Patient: sex F, age 62
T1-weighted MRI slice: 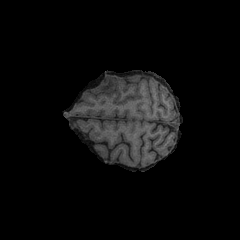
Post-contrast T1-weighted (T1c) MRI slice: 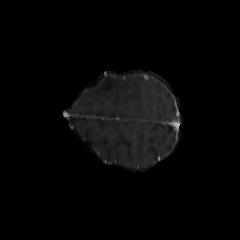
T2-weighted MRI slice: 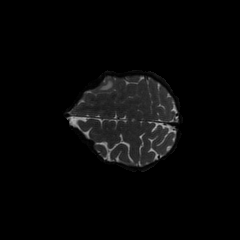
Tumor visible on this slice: yes
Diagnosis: Glioblastoma, IDH-wildtype
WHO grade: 4